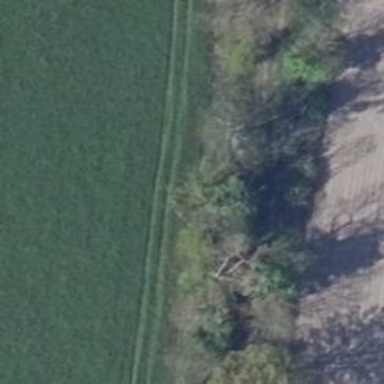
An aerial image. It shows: Row of trees in natural setting.